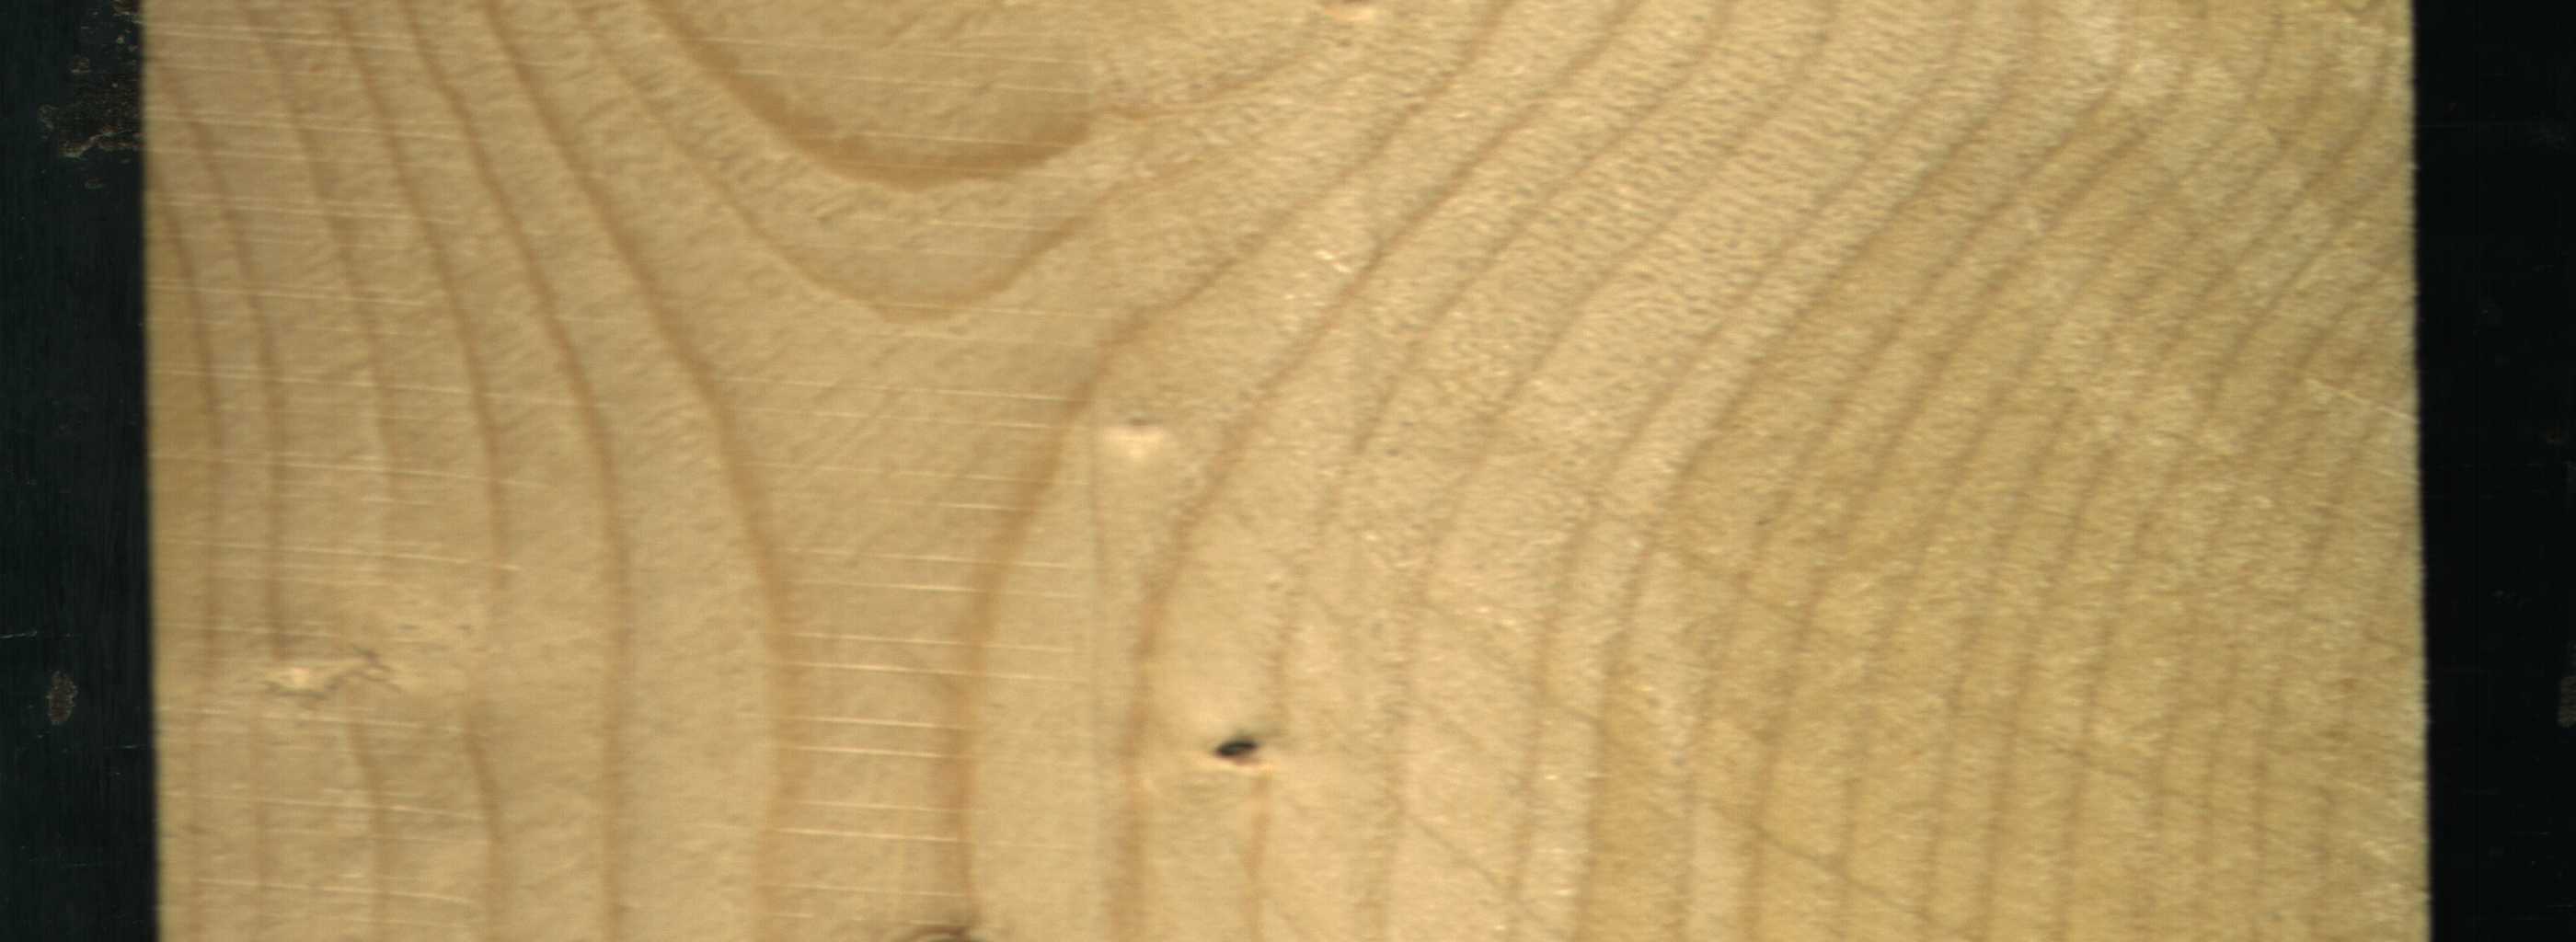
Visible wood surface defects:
Live_Knot
Live_Knot